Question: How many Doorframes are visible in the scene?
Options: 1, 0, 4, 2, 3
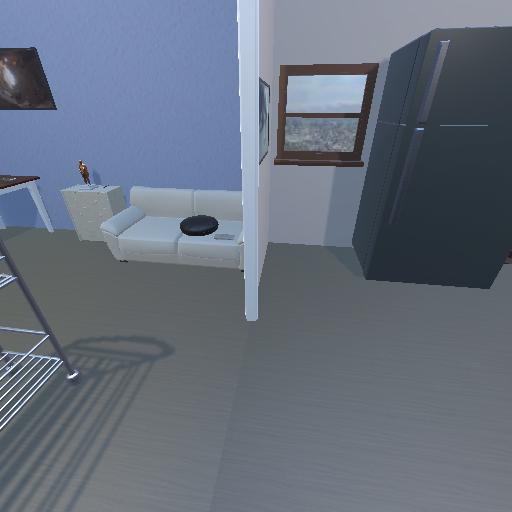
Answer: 1